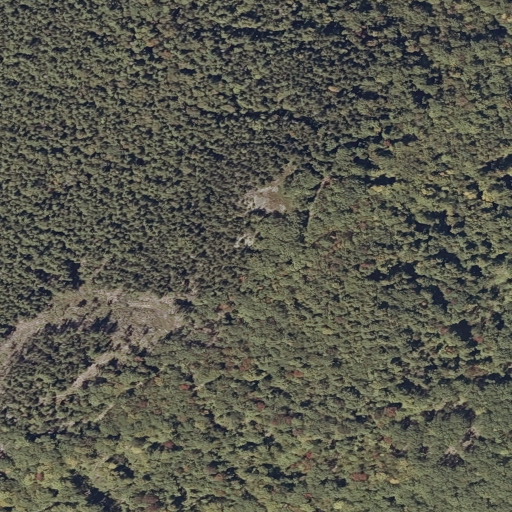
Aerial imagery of mountain in Maine named Law Mountain containing evergreen forest and deciduous forest